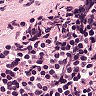
Metastatic tissue present: no